Question: I am following the instruction from <URL> and I already created a API project, however when I went to enable the Google Cloud Messaging for Android, I would get the popup like this:
, however after I checked the checkbox and click accept, the popup is keeping coming back and it seems that I could not enable the GCM here.
I tried on both Chrome and IE, neither is working. So I am not sure what I am missing here (need to configure something else?) or it is just a web site bug which I am running to. Not sure if anyone else was facing the same issue before or not.
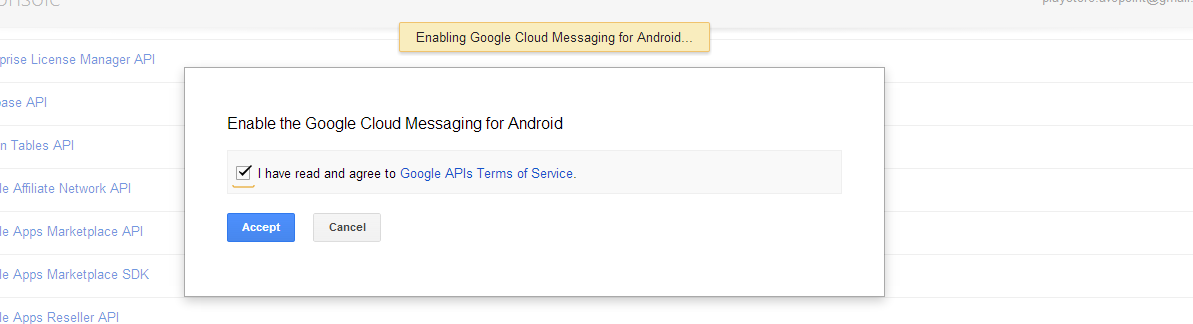
Answer: Just to confirm I am having the exact same issue currently. I also tried some of the other APIs that require acceptance of terms and all behave the same, recurring confirmation popups.
Edit:
Okay, found the solution. This problem seems to relate to the "new" console. At the bottom right of the console window there is a link that says "return to original console". Enabling the API from the original console works.